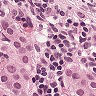
Metastatic tissue present: yes